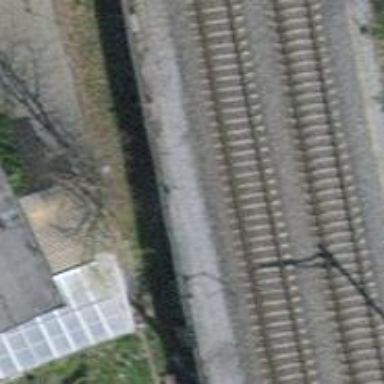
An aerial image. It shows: Abandoned railway track with single electrified contact line.